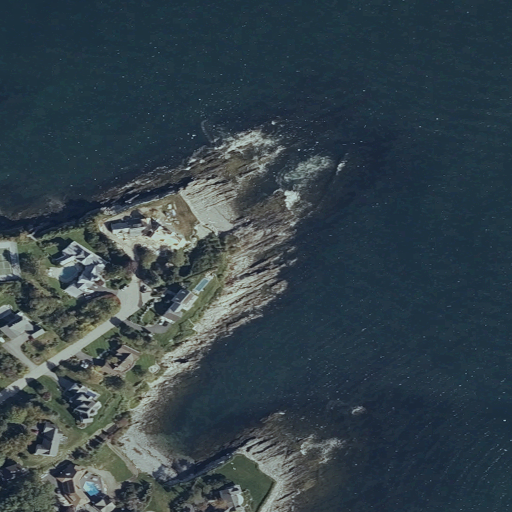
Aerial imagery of cape in Maine named Hunts Point containing open water, low intensity development, herbaceous wetlands, medium intensity development, mixed forest, and high intensity development